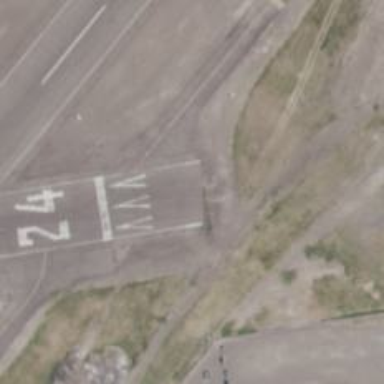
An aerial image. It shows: Asphalt runway at the airport.